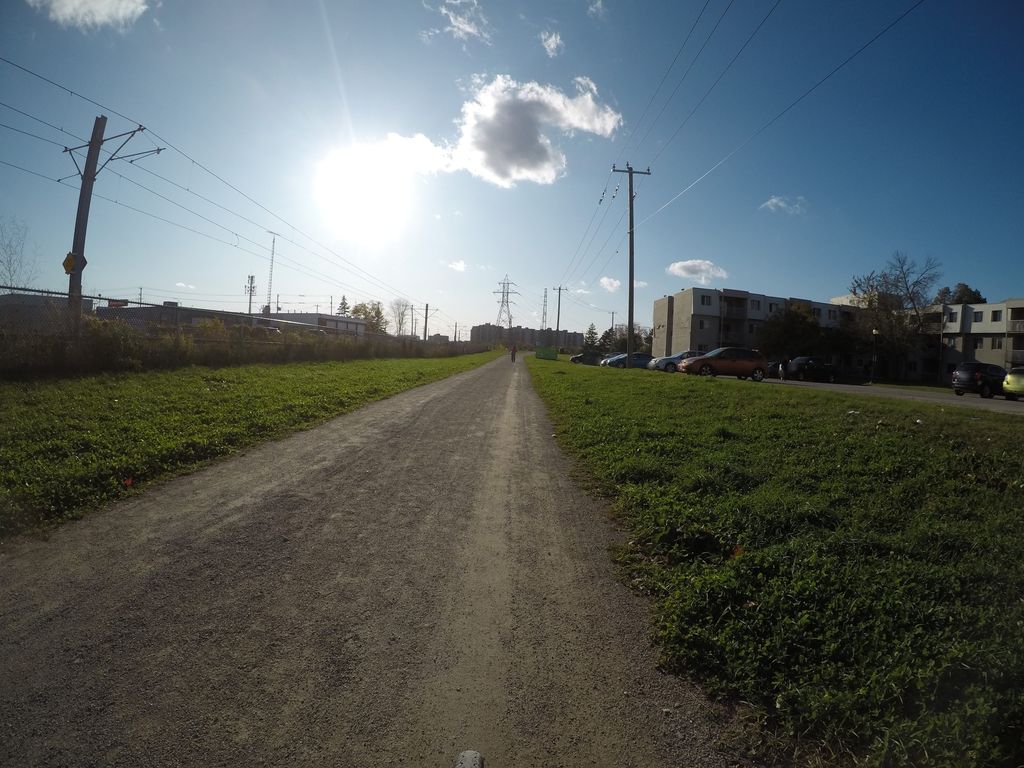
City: kitchener-waterloo